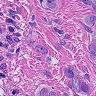
Metastatic tissue present: yes